Interaction volume radius: 5 \u00c5
Interaction volume height: 10 \u00c5
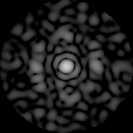
Disorder parameter: 0.8684